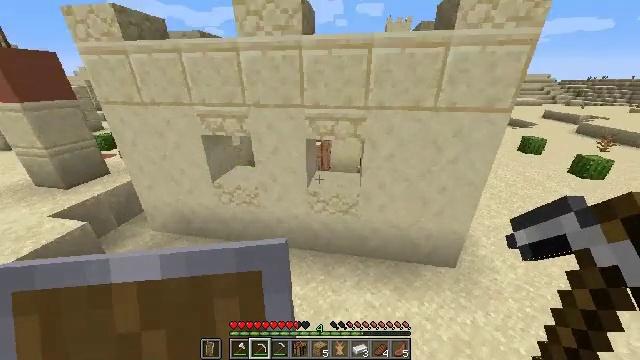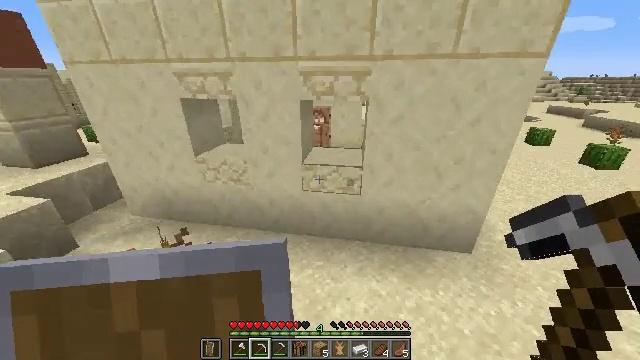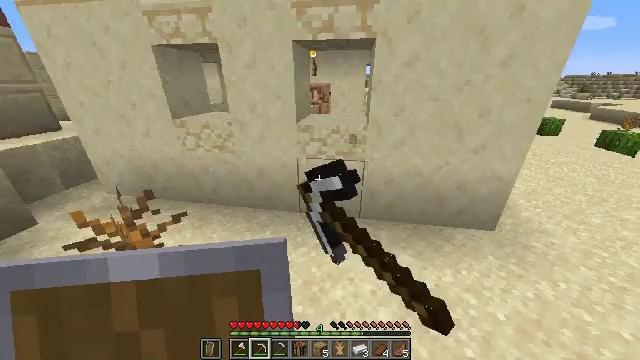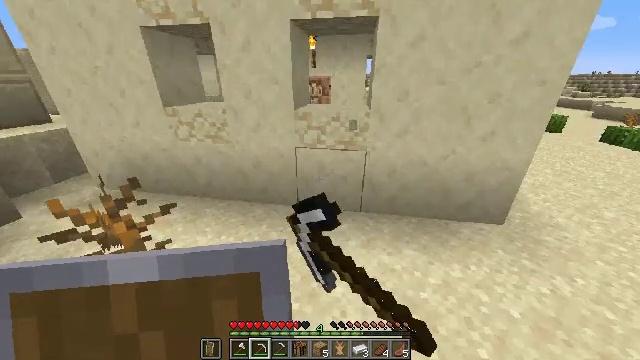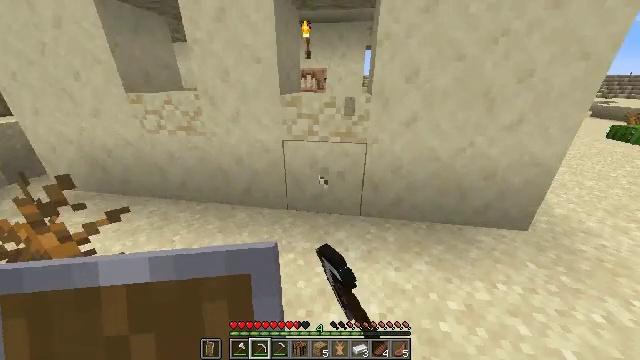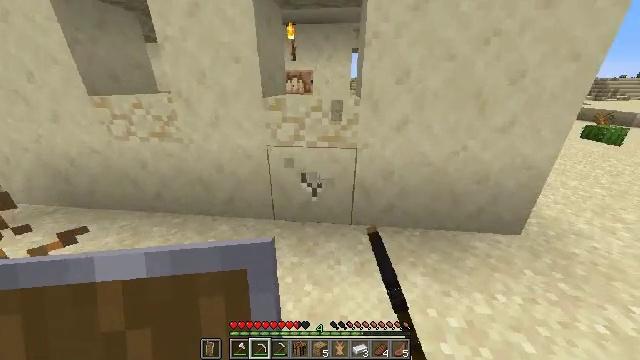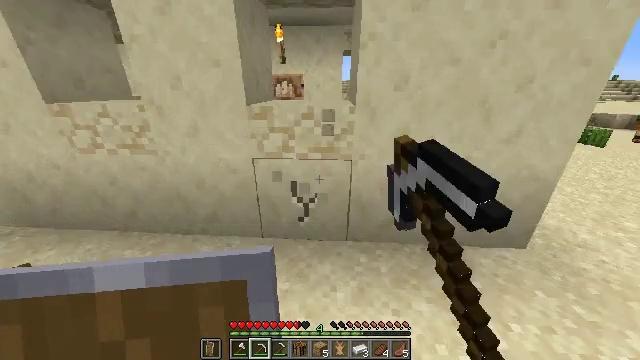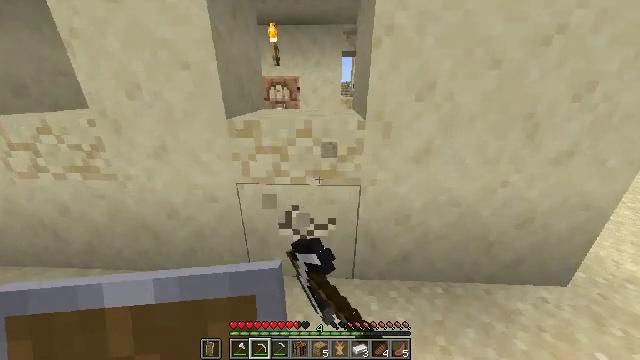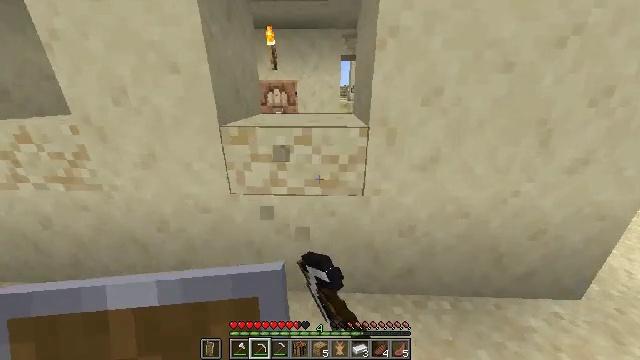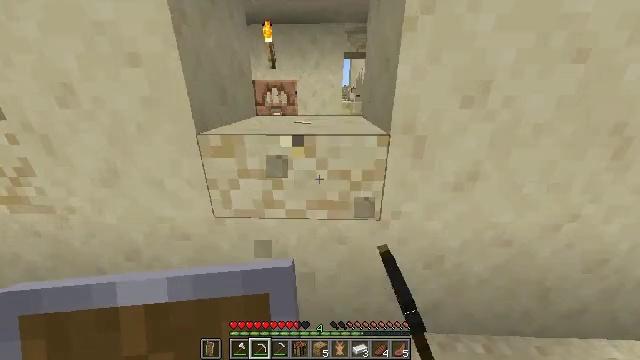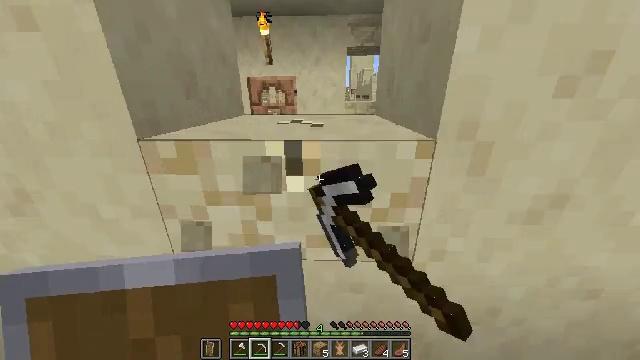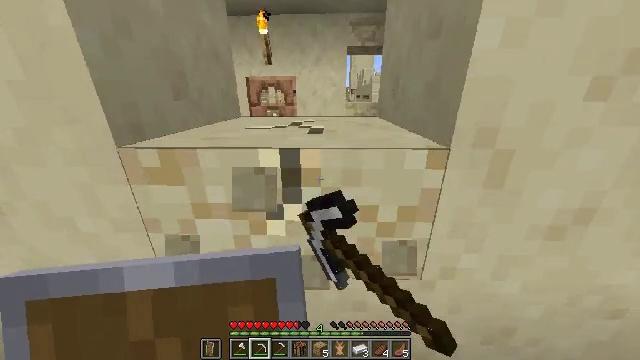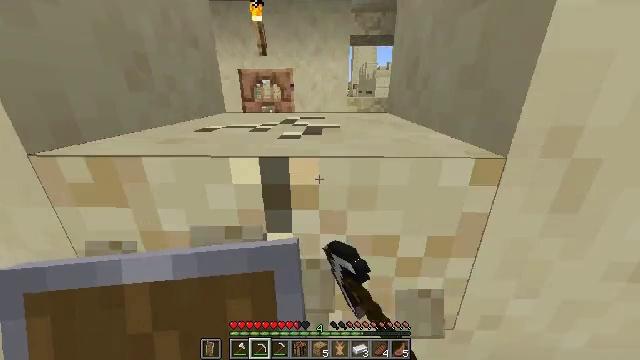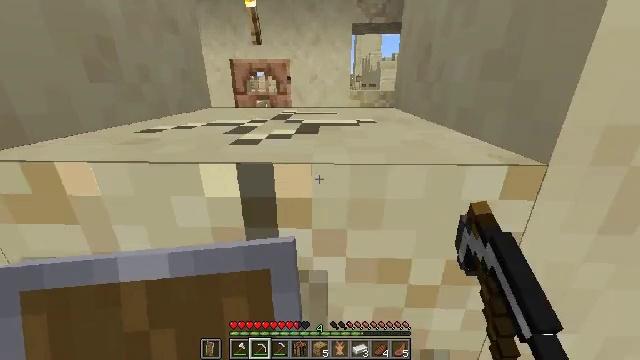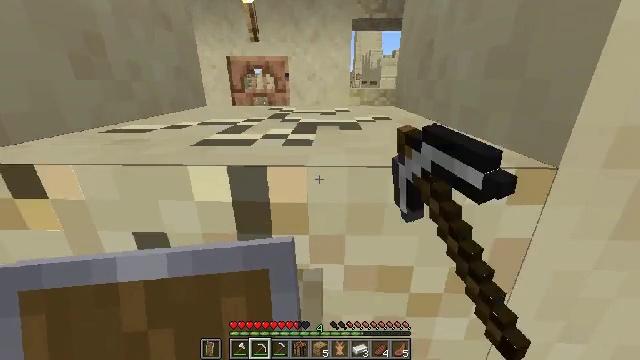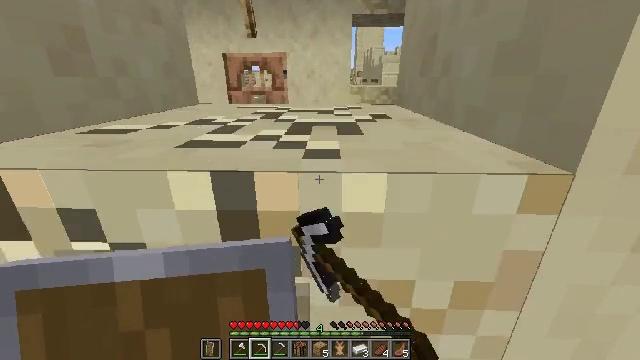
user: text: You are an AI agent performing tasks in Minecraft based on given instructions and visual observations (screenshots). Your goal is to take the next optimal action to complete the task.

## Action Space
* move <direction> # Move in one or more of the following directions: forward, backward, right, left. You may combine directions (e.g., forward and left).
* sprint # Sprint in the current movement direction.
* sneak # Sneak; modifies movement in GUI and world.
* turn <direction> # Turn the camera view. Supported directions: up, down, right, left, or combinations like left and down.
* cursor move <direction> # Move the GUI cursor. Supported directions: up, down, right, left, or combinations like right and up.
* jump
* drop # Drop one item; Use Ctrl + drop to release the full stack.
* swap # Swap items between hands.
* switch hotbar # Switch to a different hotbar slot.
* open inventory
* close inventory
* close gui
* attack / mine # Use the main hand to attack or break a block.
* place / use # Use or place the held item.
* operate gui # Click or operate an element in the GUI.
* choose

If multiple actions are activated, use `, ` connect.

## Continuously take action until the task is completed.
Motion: motion action
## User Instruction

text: Break the sandstone slab.
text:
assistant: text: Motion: move forward, sprint, attack / mine
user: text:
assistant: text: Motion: move forward, sprint, attack / mine
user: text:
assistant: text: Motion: move forward, sprint, attack / mine
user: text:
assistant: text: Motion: move forward, sprint, attack / mine
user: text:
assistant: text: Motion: move forward, sprint, turn right, attack / mine
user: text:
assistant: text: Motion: move forward, sprint, turn right, attack / mine
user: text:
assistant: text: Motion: move forward, sprint, attack / mine
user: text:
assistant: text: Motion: move forward, sprint, attack / mine
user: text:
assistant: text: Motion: move forward, sprint, attack / mine
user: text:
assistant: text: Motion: move forward, attack / mine
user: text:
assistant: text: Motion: attack / mine
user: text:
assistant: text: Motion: attack / mine
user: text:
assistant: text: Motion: attack / mine
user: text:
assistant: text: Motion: attack / mine
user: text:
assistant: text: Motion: attack / mine
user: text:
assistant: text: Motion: attack / mine
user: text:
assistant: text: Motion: attack / mine
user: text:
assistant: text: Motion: attack / mine
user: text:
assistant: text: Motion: attack / mine
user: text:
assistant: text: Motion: attack / mine
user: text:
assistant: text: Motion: attack / mine
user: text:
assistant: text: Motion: attack / mine
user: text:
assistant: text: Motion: attack / mine